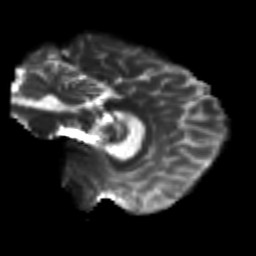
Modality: T2w
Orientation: sagittal
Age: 21
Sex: male
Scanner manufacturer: siemens
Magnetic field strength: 3 T
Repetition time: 3.5 s
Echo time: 0.125 s